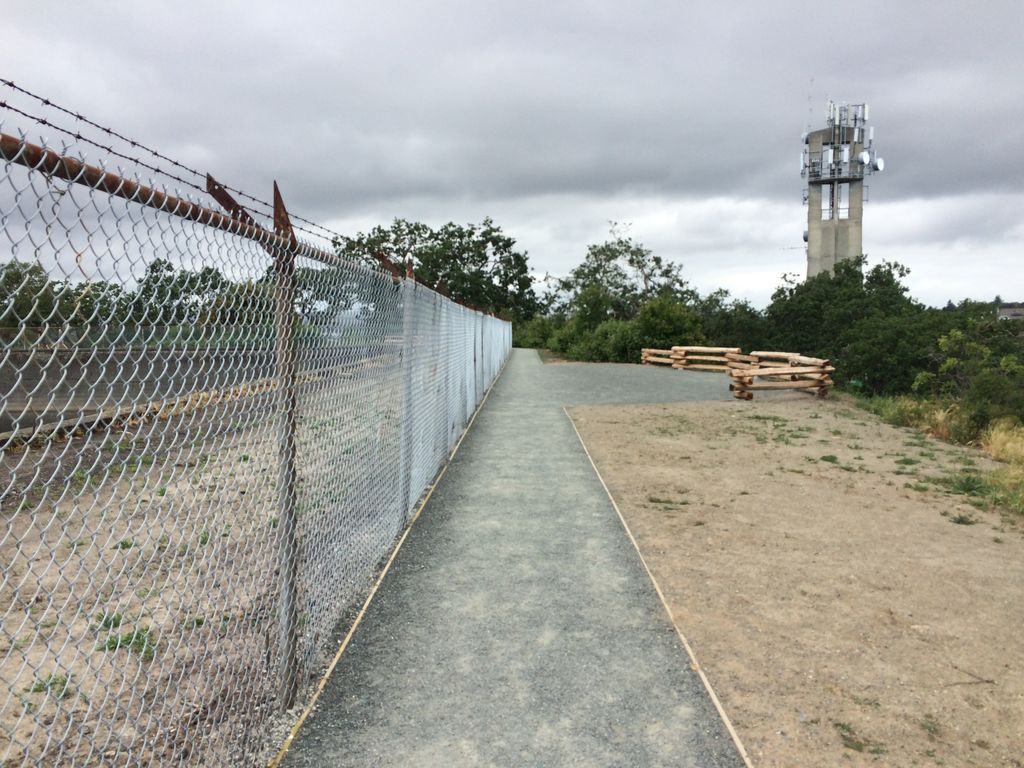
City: victoria